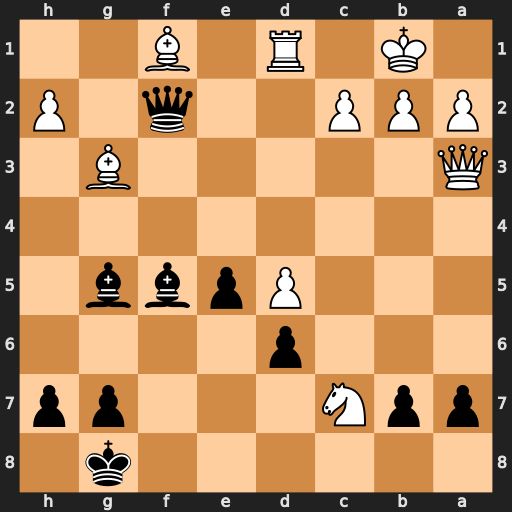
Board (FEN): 6k1/ppN3pp/3p4/3Ppbb1/8/Q5B1/PPP2q1P/1K1R1B2
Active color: b
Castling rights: -
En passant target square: -
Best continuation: Qxc2+ Ka1 Qxd1#